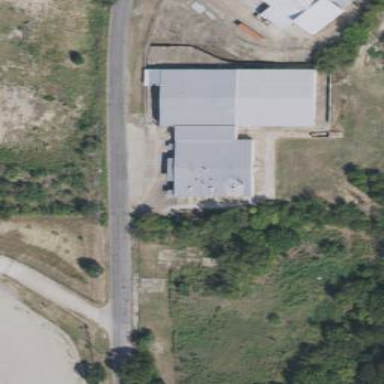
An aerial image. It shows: Industrial building.